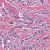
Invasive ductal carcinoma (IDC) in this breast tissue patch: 1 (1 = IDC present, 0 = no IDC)